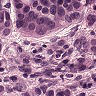
Metastatic tissue present: yes